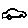
Label: car